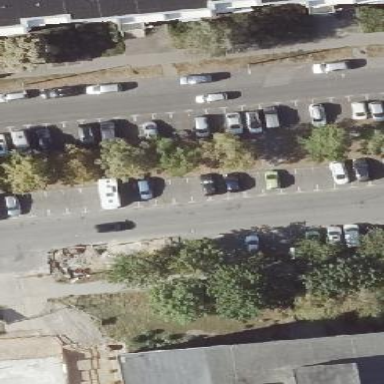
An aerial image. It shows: Street side parking area.